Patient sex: F
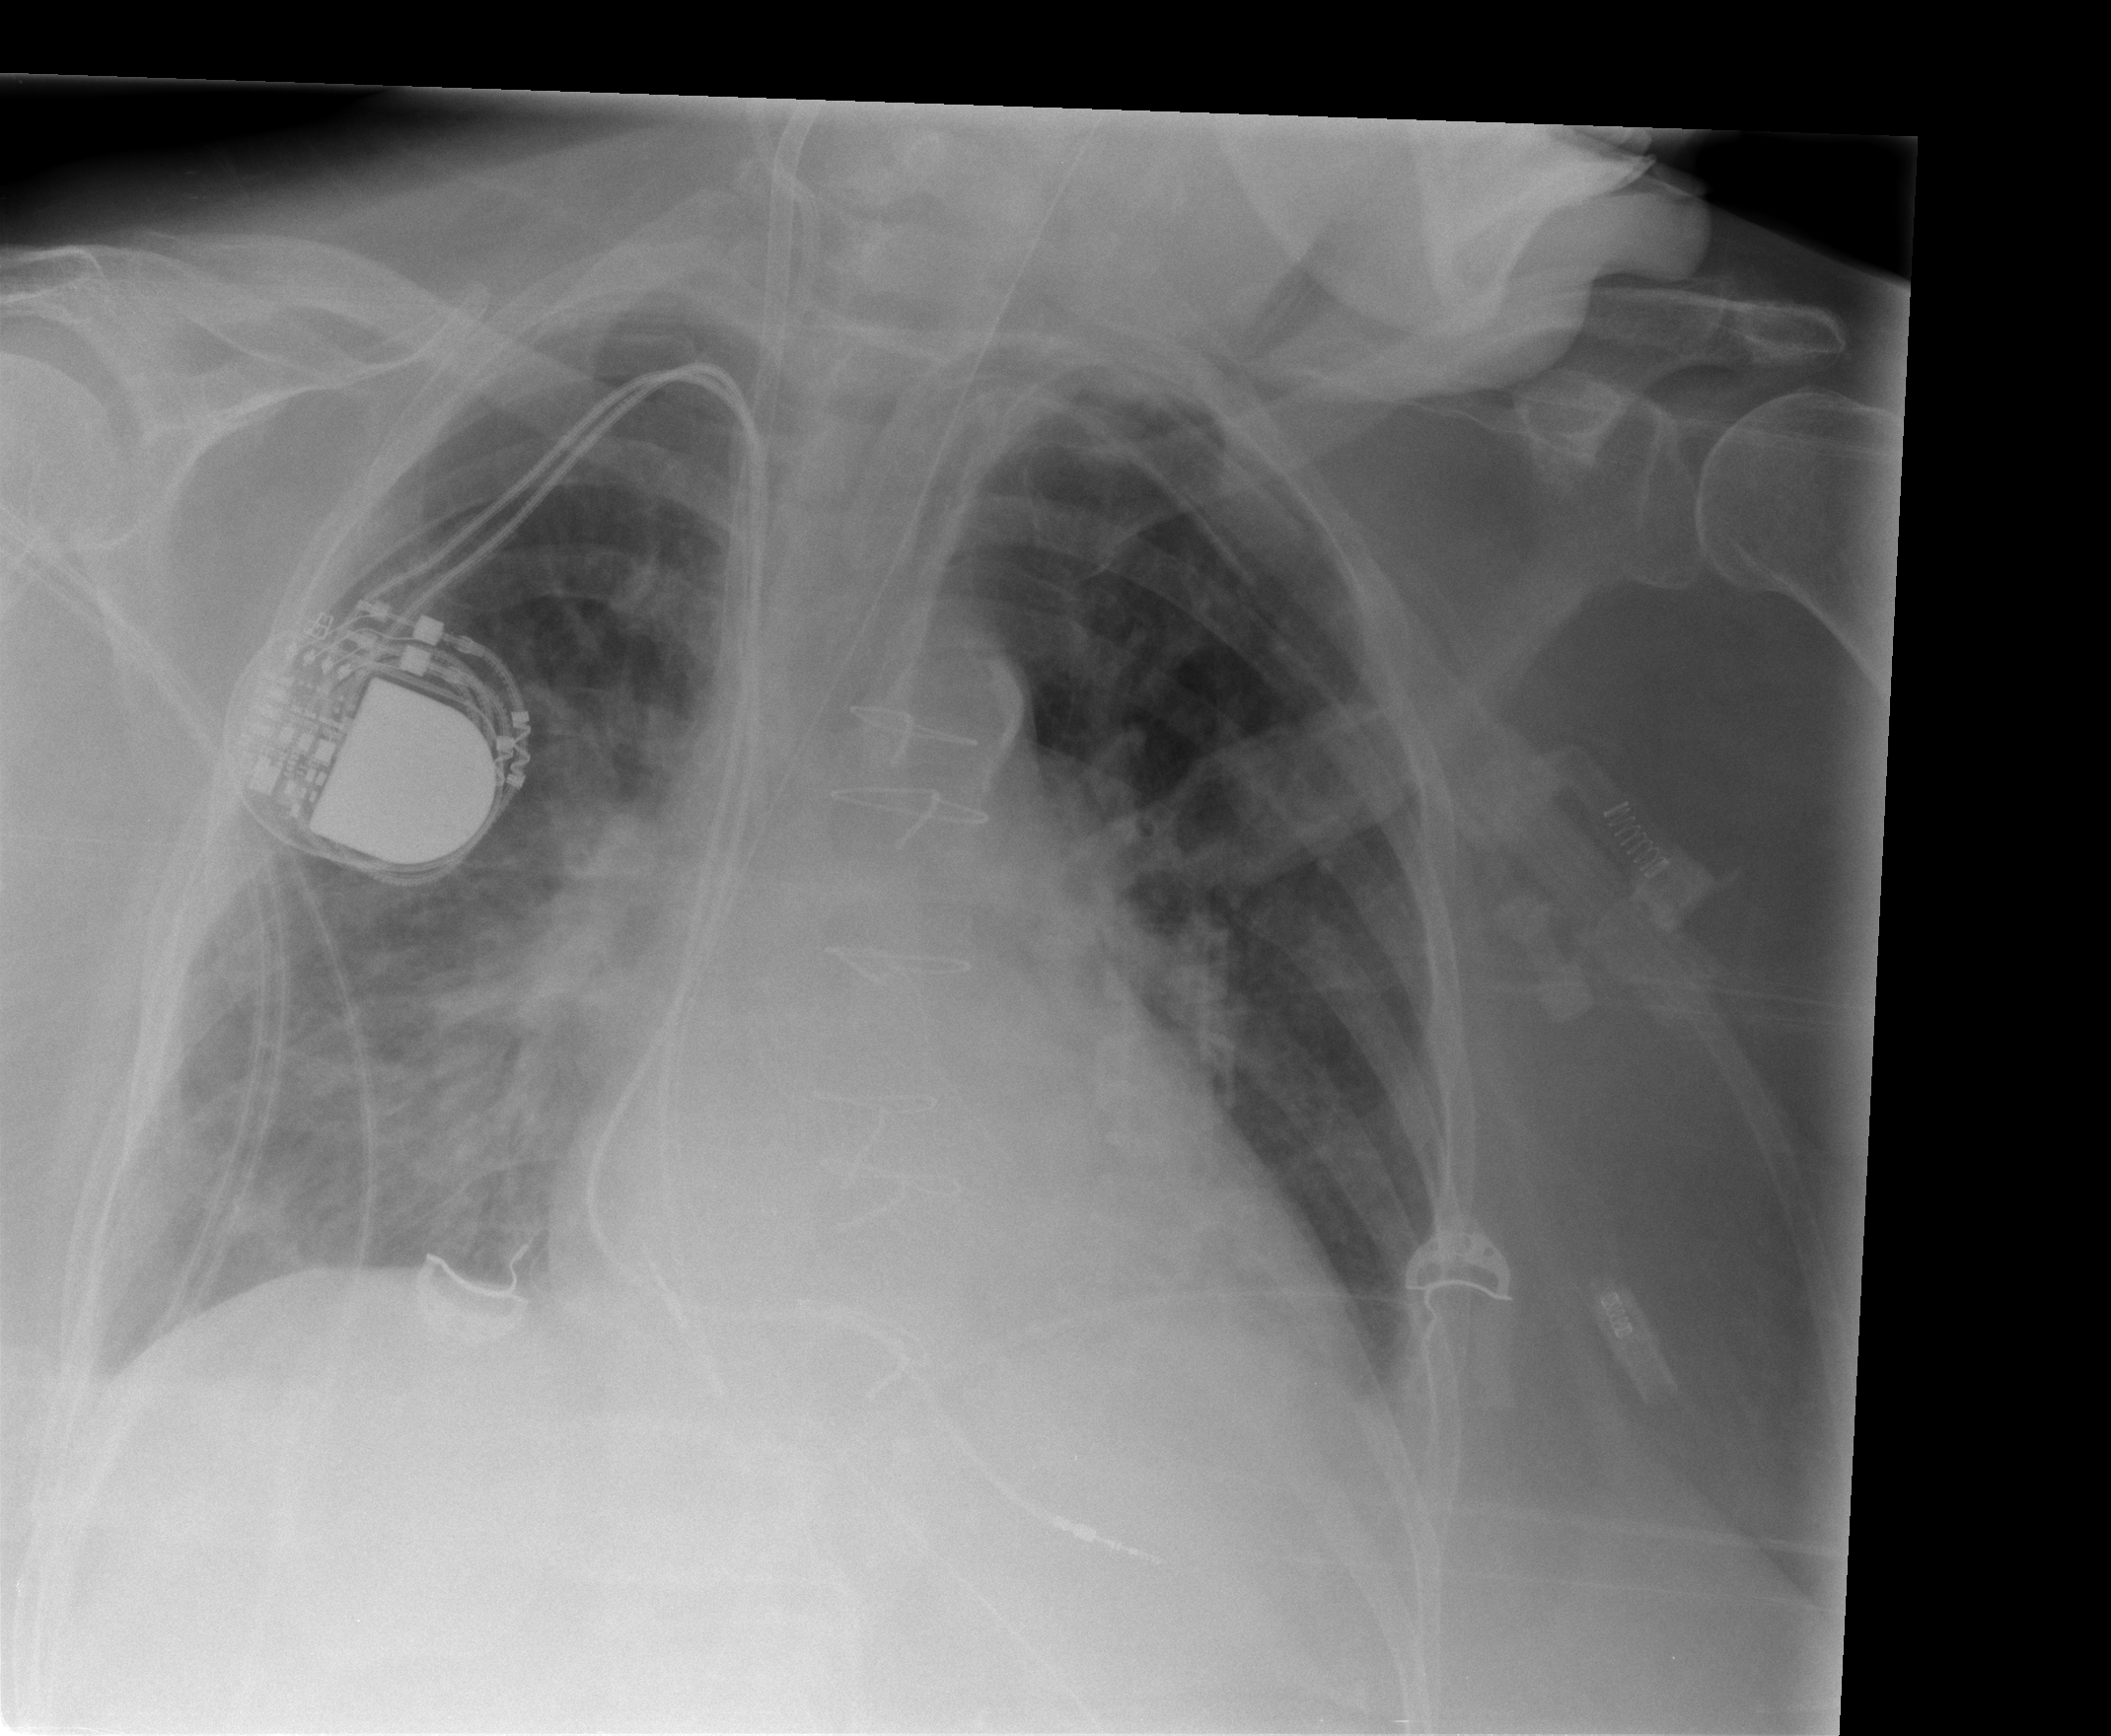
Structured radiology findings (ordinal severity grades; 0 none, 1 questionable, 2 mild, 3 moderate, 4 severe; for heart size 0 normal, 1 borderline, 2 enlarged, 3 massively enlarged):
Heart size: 0
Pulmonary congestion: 2
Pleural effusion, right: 0
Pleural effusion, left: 2
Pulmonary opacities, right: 0
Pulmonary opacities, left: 0
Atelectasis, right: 0
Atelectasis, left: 0